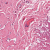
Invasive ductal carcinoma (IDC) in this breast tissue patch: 0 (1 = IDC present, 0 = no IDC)